Field crop: tomato
Growth stage: 1
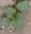
Species: solanum